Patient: sex M, age 65
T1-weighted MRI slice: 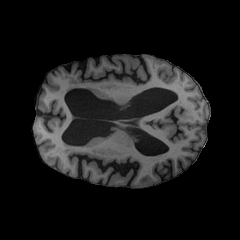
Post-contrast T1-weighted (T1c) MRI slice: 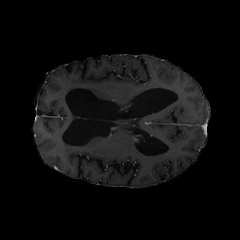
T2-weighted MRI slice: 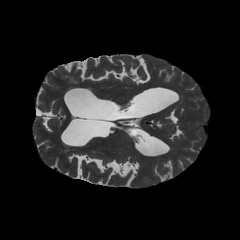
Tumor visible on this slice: no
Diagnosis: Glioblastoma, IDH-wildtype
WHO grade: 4